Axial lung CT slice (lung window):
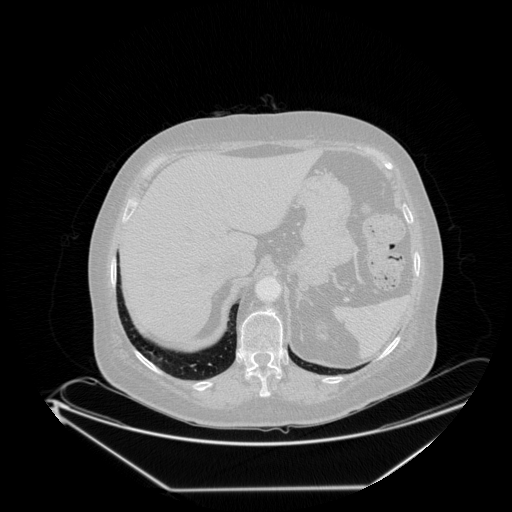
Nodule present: no